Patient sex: M
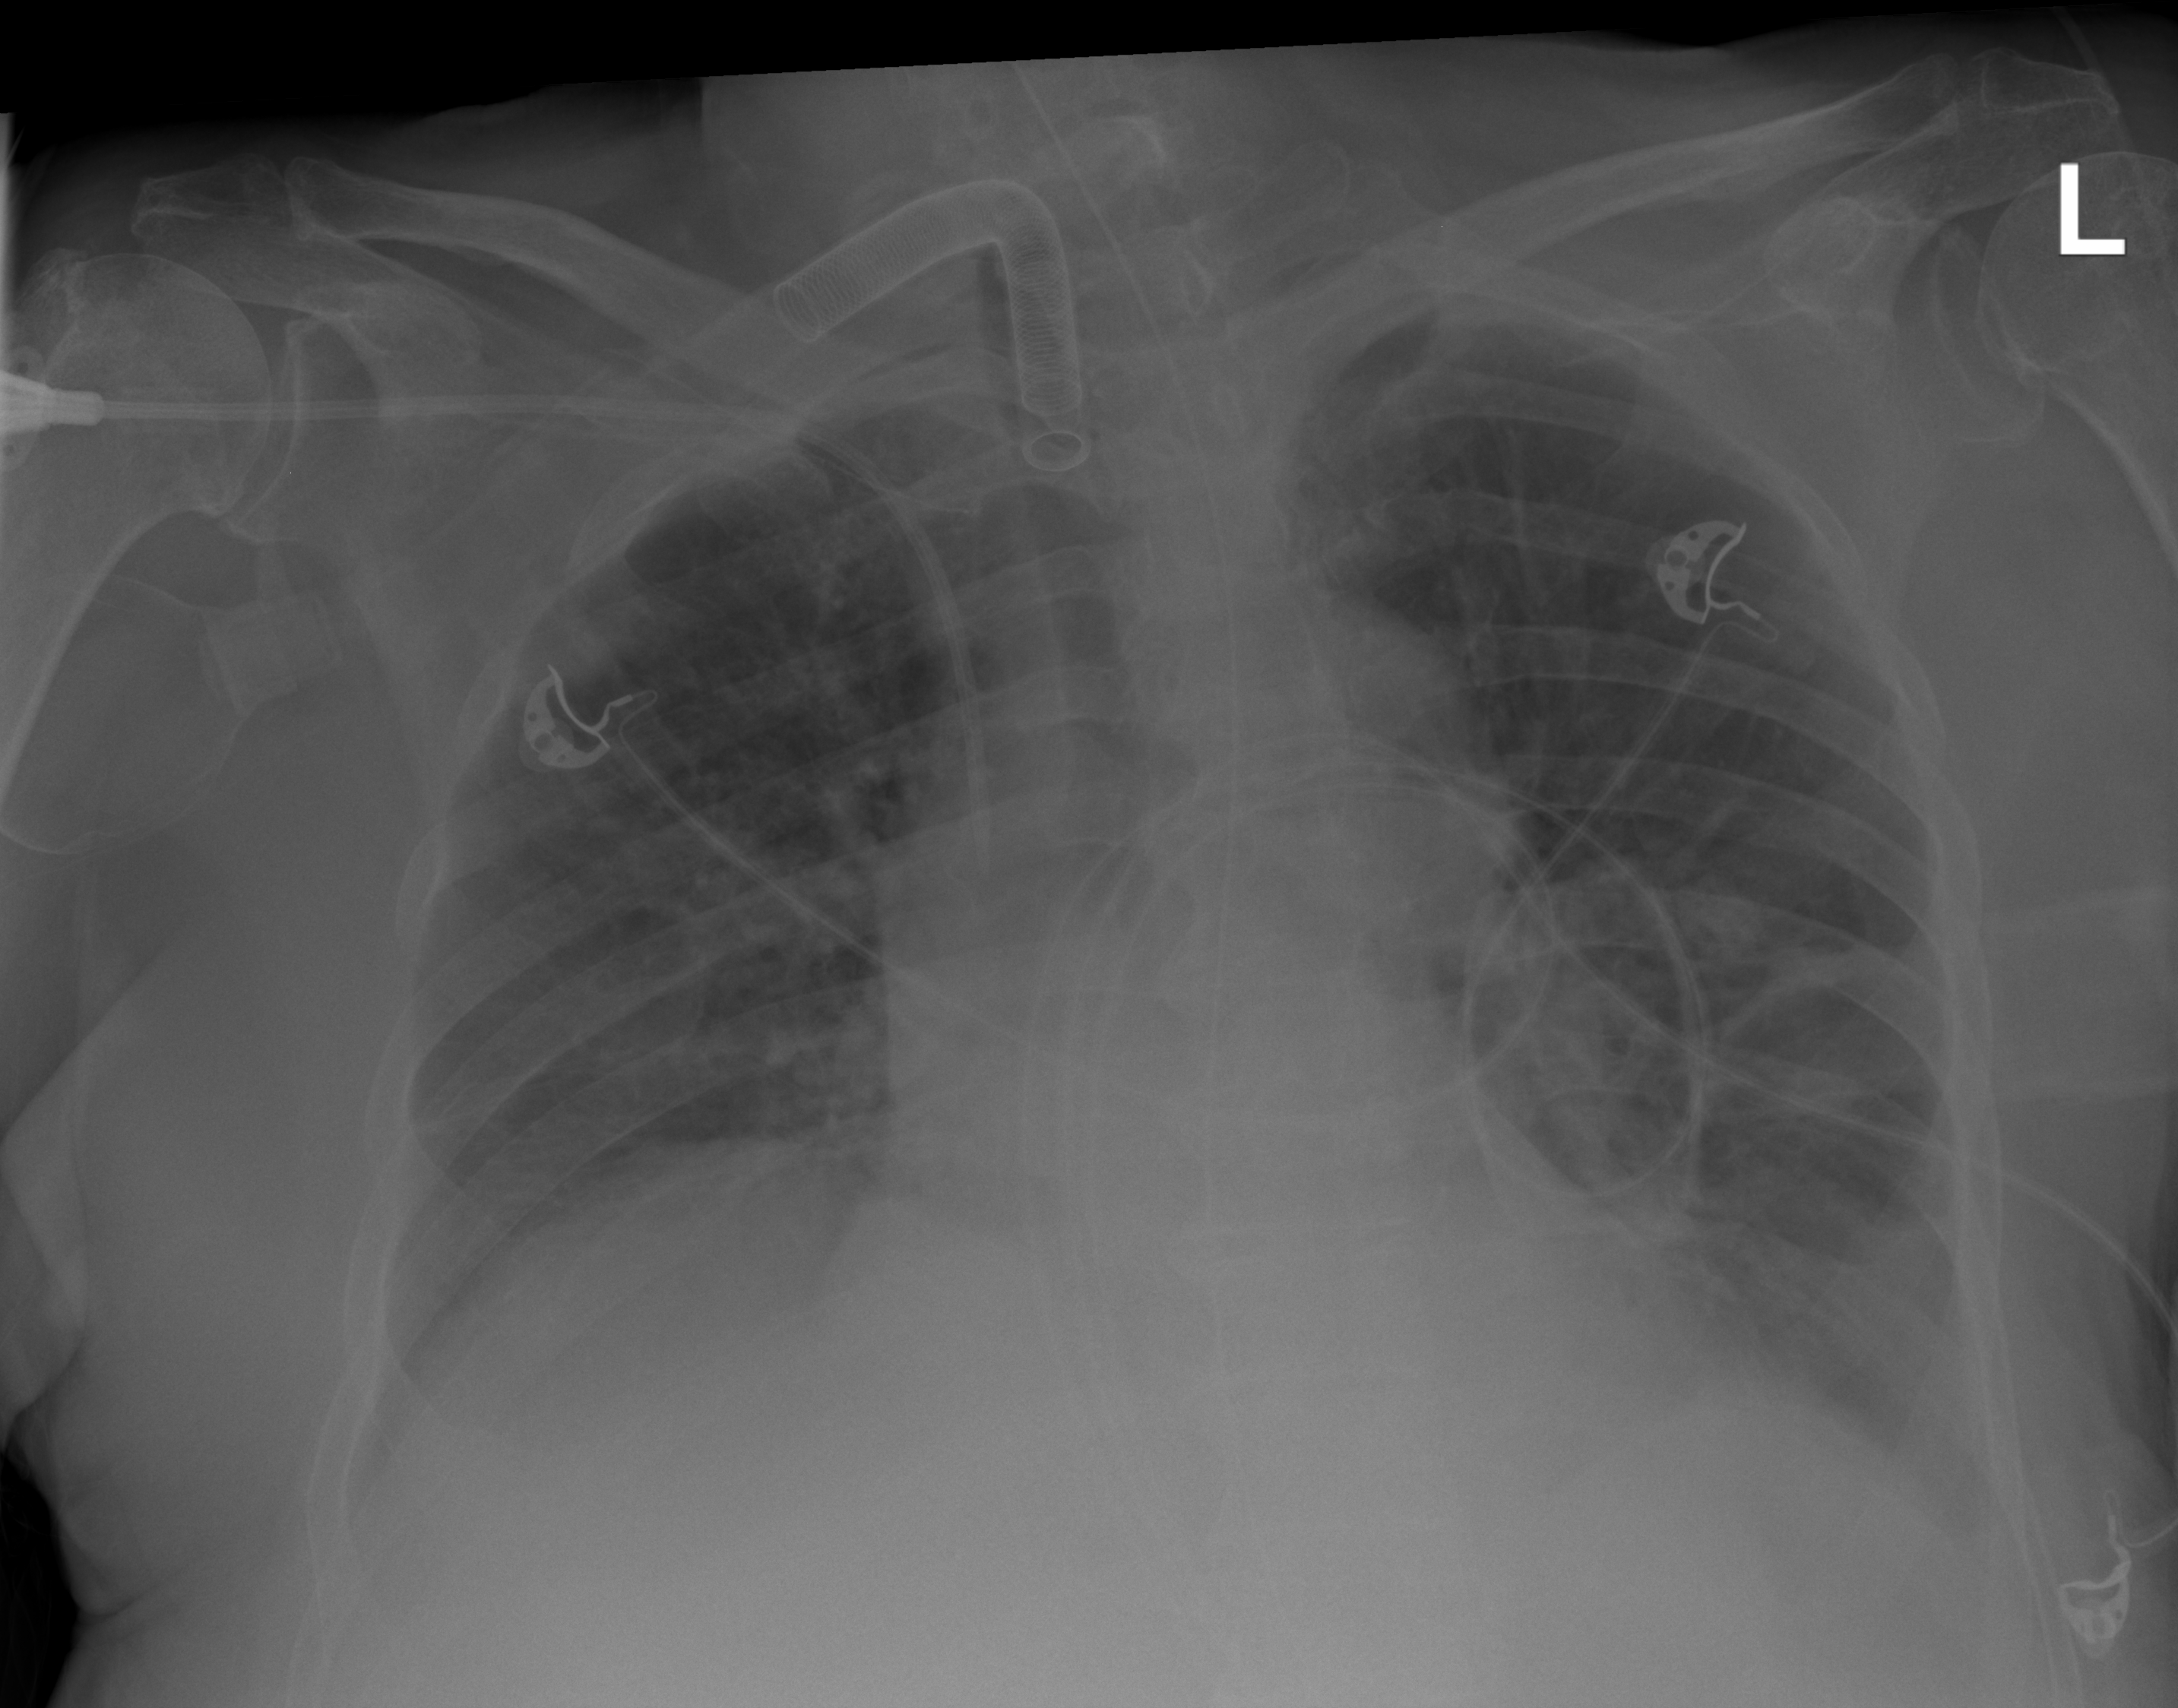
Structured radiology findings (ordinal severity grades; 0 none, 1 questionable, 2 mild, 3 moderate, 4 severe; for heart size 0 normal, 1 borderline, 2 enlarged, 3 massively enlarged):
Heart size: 2
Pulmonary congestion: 1
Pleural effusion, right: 2
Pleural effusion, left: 0
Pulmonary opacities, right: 0
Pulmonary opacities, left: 0
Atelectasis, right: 1
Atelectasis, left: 1